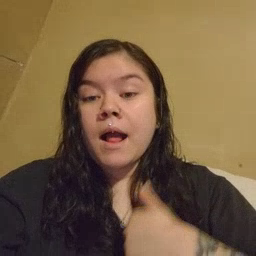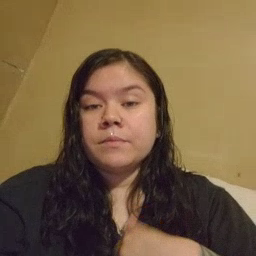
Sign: bath